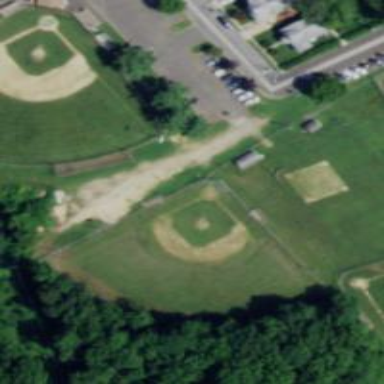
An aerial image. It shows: Baseball pitch for leisure and sports activities.